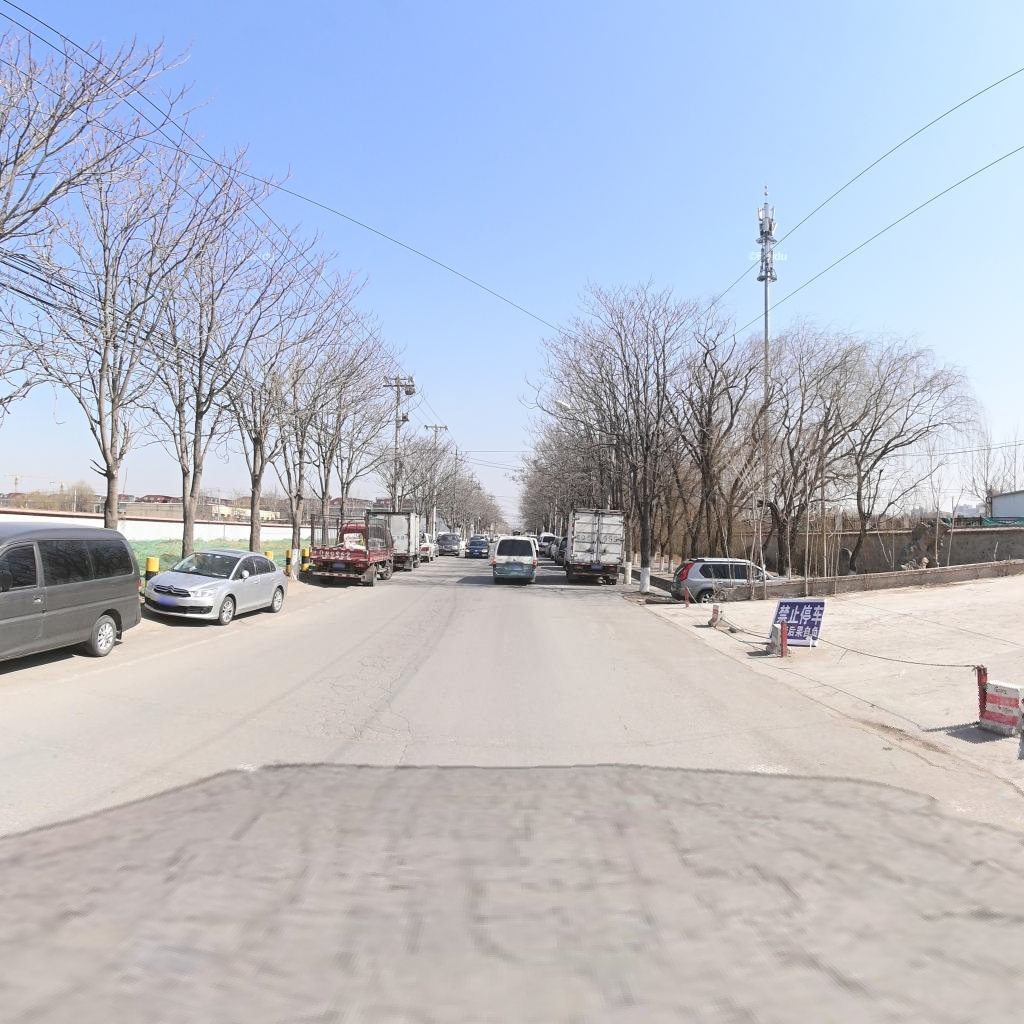
Region: Chaoyang
Road damage annotations: transverse crack, alligator crack